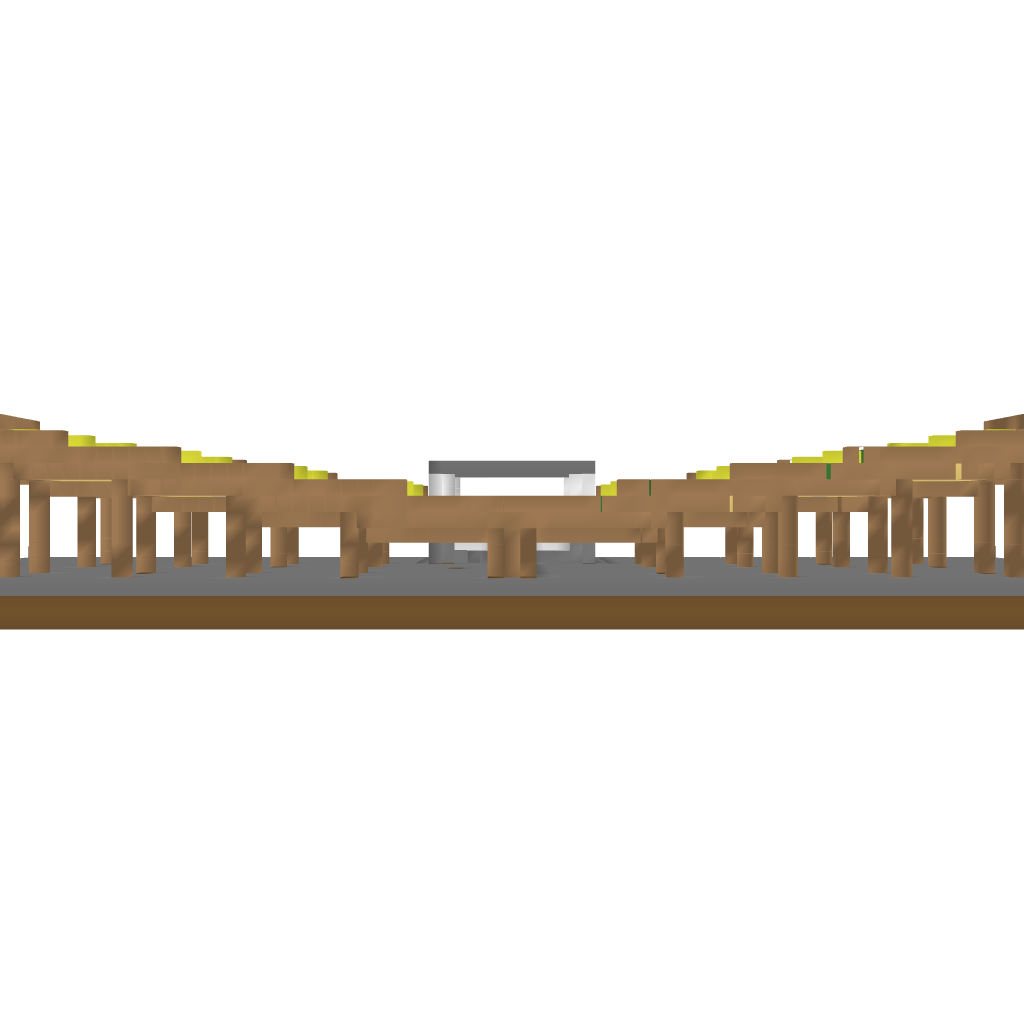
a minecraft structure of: Semi-AutoFarm bad low quality